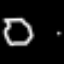
Label: octagon